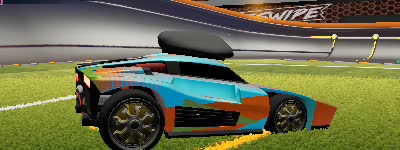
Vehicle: breakout